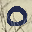
Label: 0